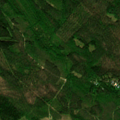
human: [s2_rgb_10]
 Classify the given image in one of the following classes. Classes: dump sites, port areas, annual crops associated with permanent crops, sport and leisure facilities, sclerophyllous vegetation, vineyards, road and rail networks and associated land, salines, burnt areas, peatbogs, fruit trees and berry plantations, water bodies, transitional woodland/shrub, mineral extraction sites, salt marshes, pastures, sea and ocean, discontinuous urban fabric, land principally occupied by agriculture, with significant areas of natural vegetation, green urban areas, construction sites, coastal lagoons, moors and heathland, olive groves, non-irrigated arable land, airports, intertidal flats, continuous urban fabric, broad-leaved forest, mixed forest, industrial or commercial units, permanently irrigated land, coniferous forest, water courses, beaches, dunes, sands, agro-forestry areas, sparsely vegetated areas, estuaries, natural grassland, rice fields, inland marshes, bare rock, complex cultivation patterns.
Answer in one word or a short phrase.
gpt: broad-leaved forest, coniferous forest, mixed forest, transitional woodland/shrub